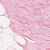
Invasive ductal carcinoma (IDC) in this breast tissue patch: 0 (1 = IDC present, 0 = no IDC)